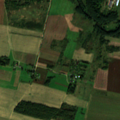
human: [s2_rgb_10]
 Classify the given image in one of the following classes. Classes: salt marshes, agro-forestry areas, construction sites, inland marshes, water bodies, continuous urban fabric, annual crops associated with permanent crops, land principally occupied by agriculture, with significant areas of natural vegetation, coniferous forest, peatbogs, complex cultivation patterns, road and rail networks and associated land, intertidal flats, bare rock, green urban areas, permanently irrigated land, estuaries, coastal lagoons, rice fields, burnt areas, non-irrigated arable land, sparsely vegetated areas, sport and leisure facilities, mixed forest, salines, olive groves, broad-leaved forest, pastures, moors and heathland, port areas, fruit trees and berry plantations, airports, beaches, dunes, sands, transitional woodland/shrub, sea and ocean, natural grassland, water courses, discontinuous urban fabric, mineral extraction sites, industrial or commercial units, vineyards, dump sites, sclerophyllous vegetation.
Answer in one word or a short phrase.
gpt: non-irrigated arable land, complex cultivation patterns, broad-leaved forest